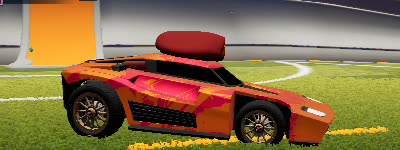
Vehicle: breakout